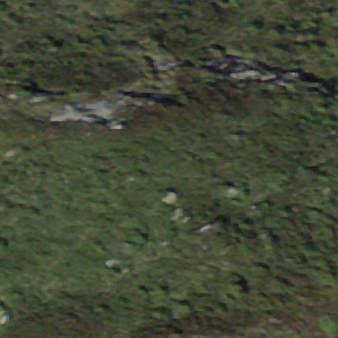
Label: other